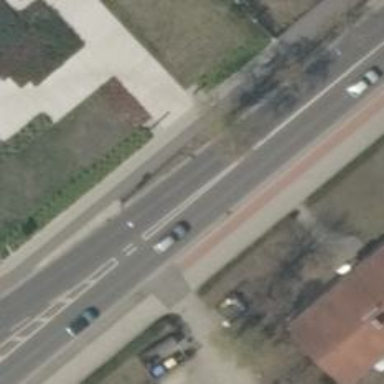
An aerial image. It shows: Secondary road with asphalt surface. There are sidewalks on both sides and cycle track.